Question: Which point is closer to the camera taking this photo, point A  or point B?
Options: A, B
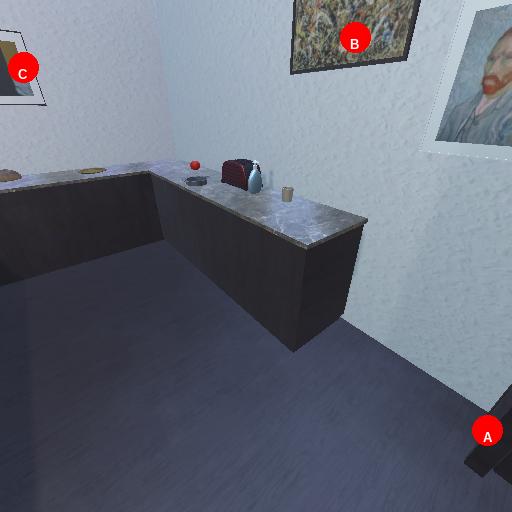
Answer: A